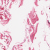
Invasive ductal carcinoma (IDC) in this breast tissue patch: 0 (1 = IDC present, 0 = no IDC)